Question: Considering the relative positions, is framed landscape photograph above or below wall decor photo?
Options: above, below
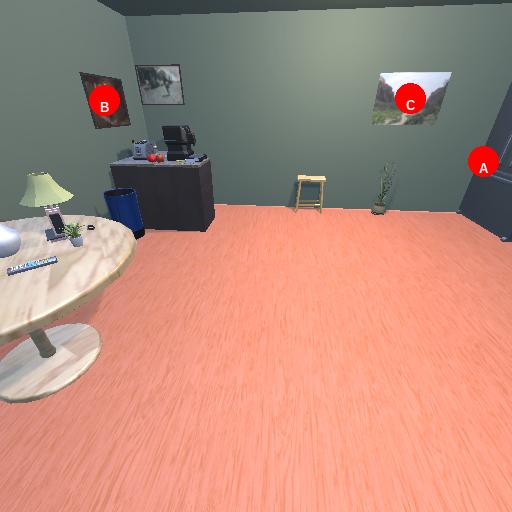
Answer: above